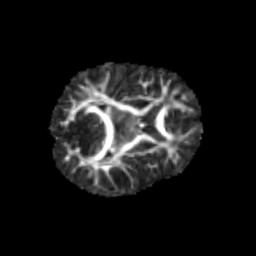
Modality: FA
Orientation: axial
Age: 7
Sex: female
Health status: healthy